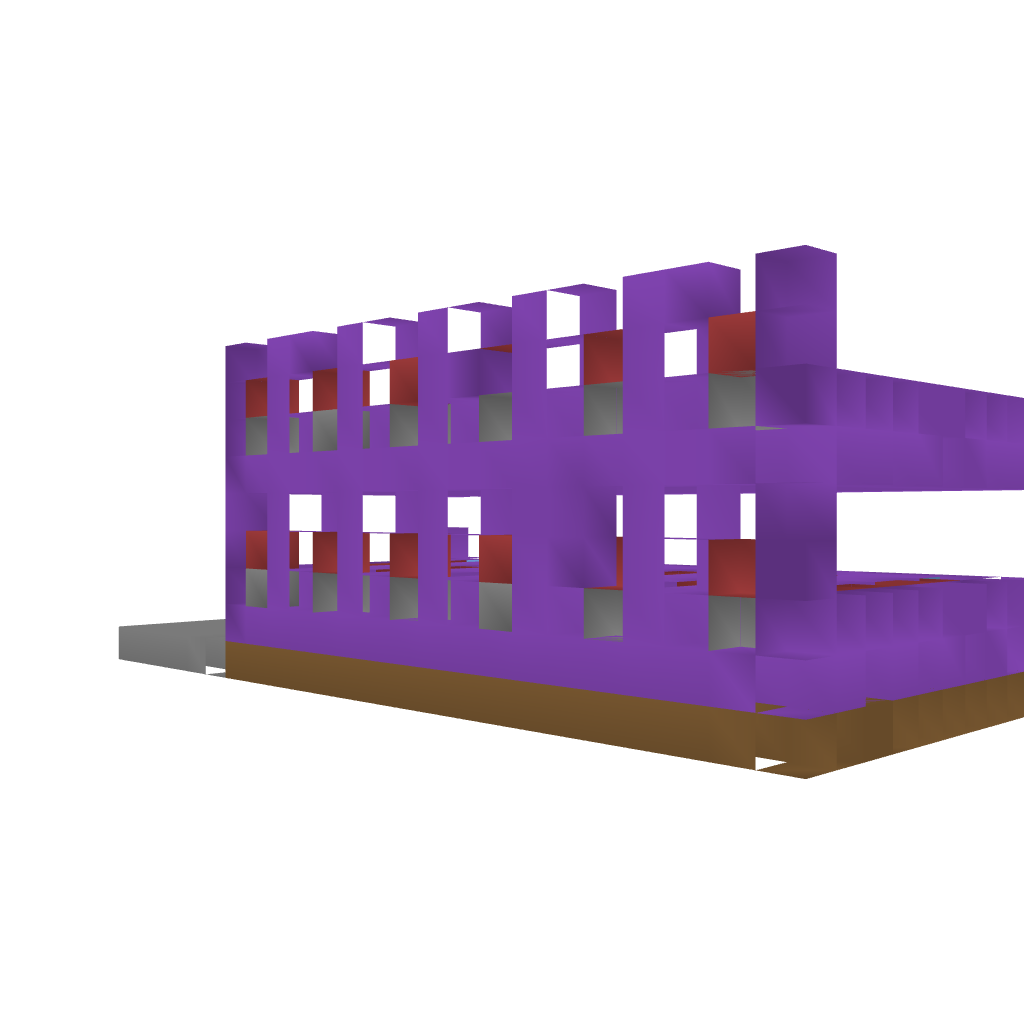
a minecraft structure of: Cluster Tnt Cannon bad low quality